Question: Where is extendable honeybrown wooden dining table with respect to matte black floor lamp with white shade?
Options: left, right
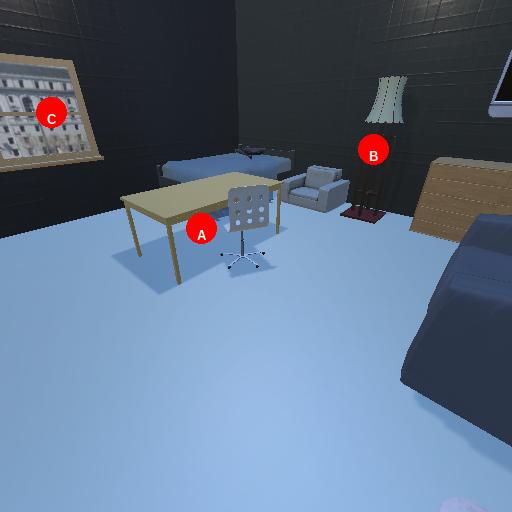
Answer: left